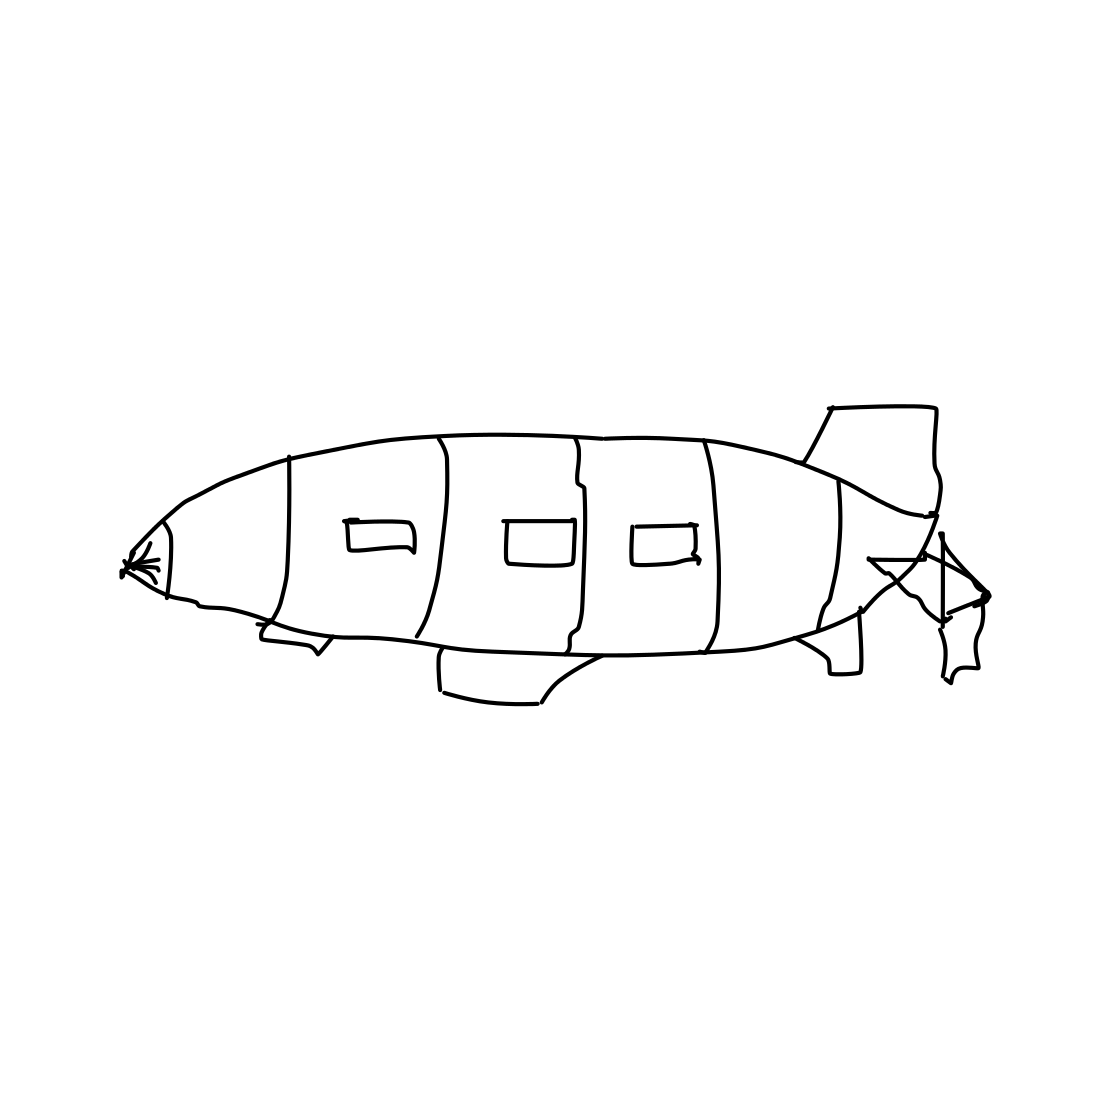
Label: blimp